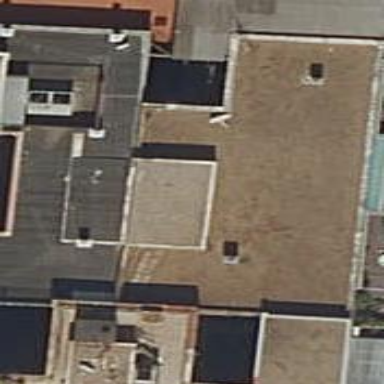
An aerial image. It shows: Dormitory building with flat roof.